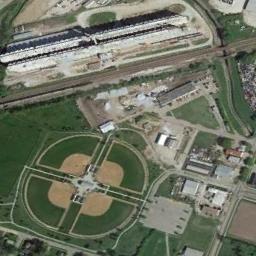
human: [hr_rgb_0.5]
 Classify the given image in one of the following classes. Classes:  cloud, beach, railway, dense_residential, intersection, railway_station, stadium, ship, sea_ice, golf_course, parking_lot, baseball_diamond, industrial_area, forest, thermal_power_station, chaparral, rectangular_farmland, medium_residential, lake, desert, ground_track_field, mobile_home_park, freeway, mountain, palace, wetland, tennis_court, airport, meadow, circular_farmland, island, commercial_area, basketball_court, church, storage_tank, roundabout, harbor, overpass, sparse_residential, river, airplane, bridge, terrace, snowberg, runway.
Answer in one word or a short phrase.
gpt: baseball_diamond